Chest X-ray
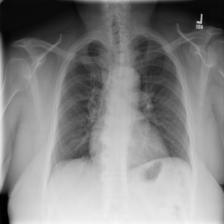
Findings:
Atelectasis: negative
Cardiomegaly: negative
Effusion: negative
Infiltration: negative
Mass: negative
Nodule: negative
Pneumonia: negative
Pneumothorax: negative
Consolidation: negative
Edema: negative
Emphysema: negative
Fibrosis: negative
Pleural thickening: negative
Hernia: negative